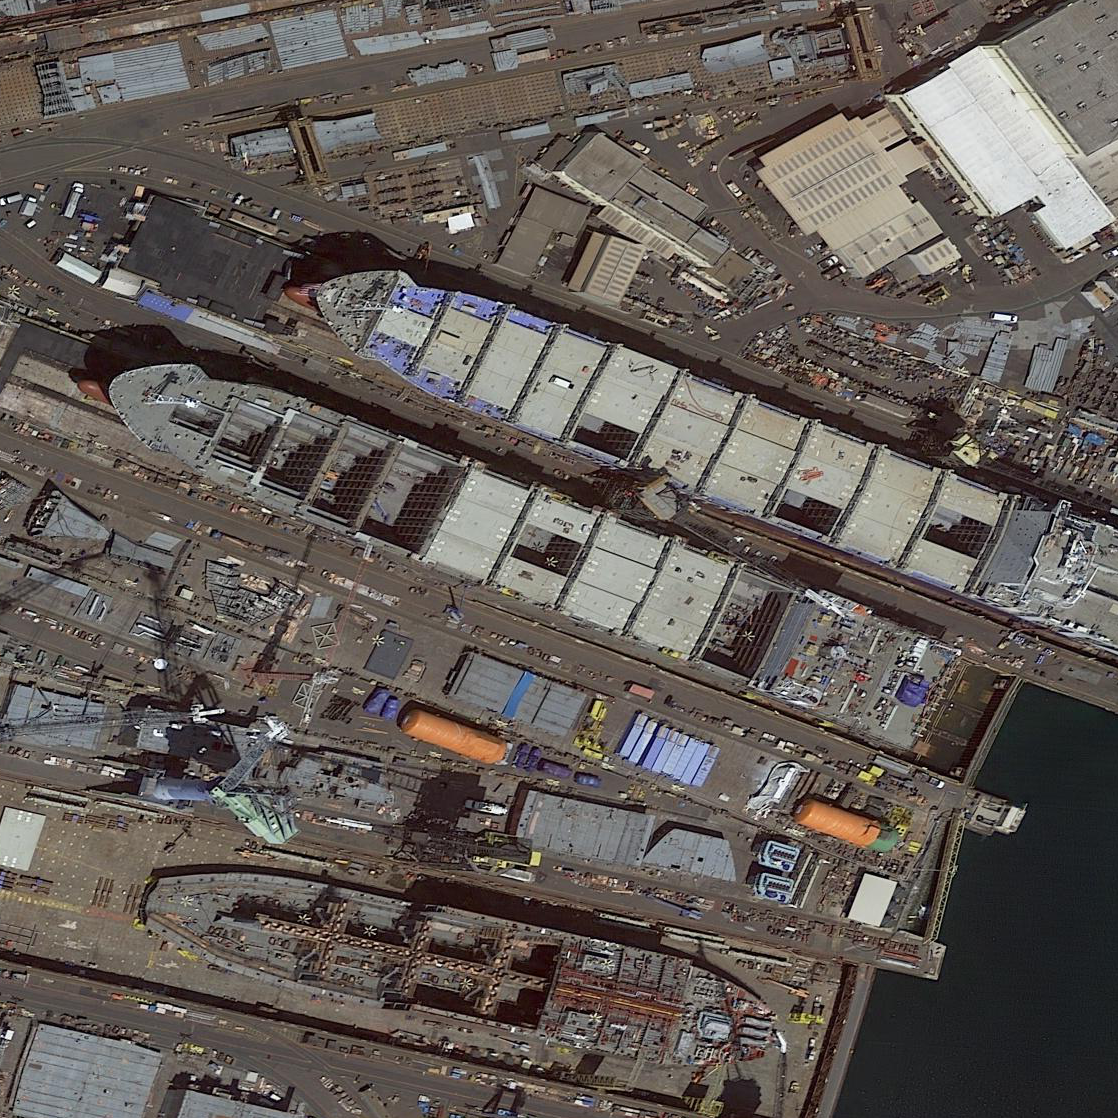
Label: civil